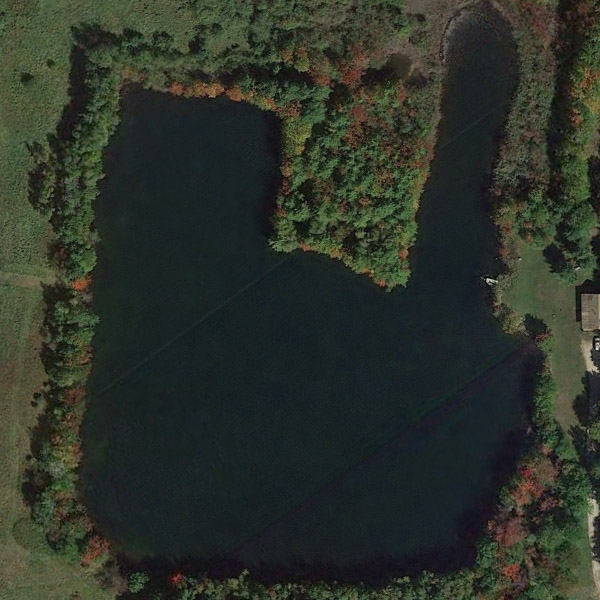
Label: Pond